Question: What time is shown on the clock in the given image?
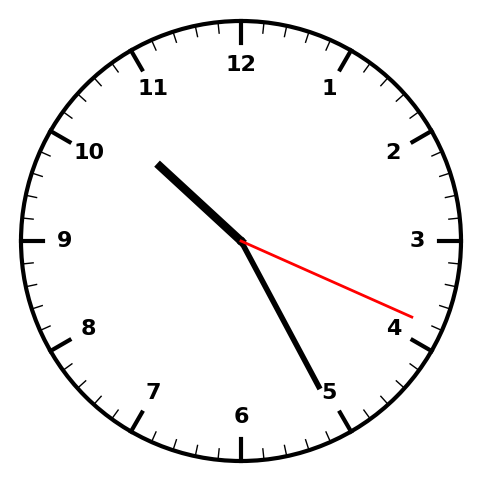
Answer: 10:25:19